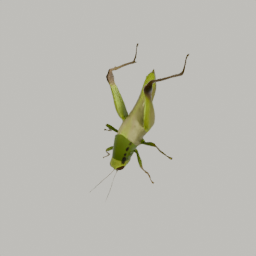
Label: animals